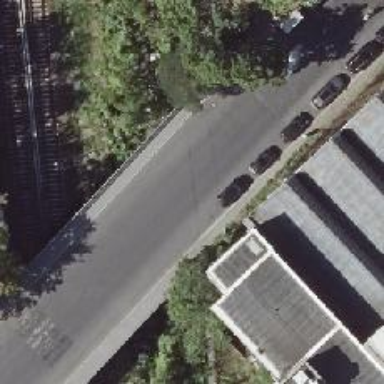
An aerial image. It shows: Residential road with asphalt surface. There is bridge over it with separate sidewalk.